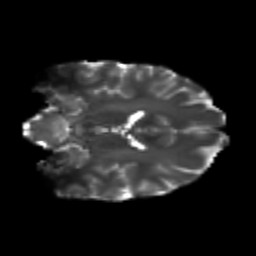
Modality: T2w
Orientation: coronal
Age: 19
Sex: female
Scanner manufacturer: siemens
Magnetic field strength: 3 T
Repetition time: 3.5 s
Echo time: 0.113 s